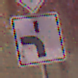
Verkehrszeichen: VerlaufVorfahrtsstrasse5
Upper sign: Vorfahrtsstrasse
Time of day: MorningAfternoon
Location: Outdoor (Urban)
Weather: Clear
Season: NotSpecified
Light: Natural